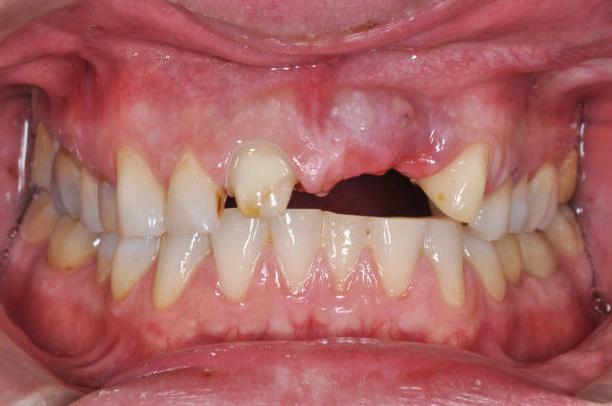
Condition: Gingivitis